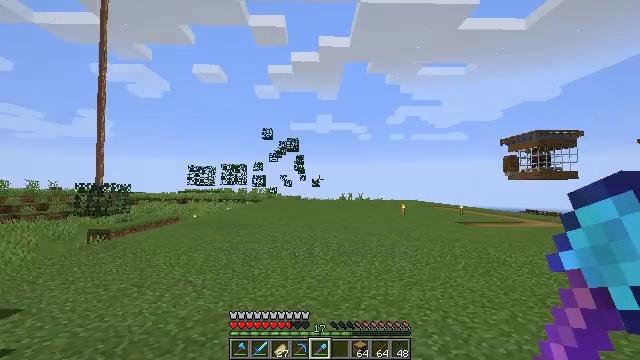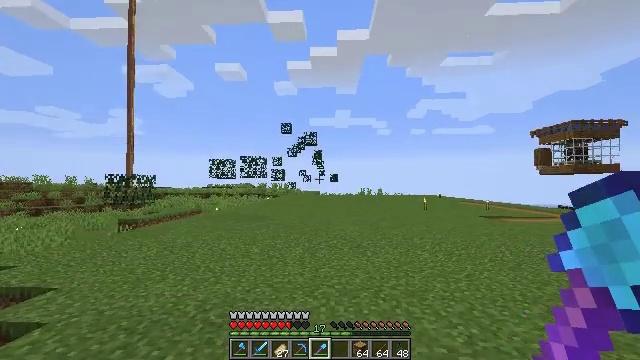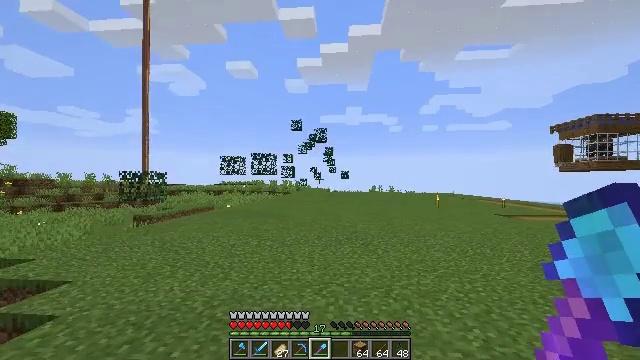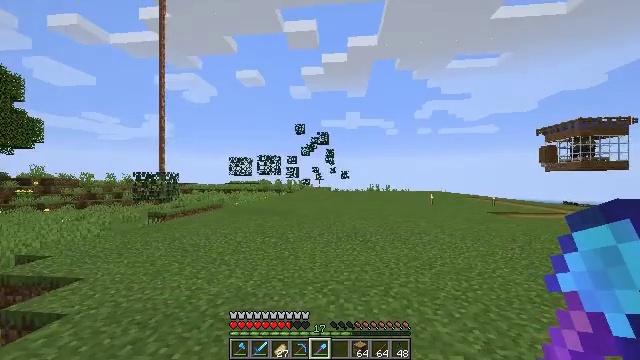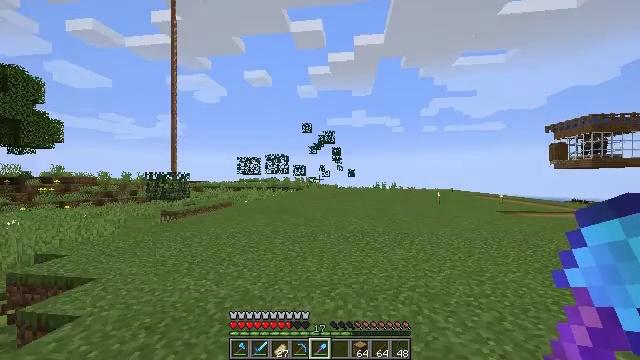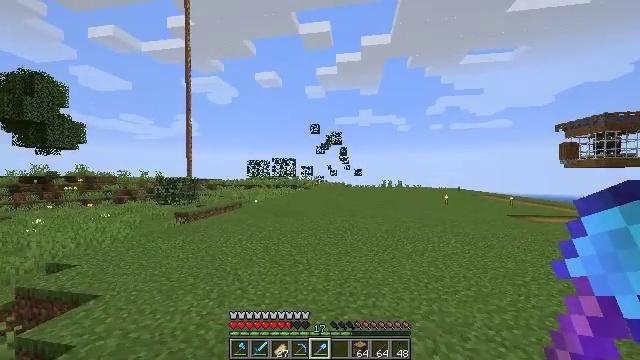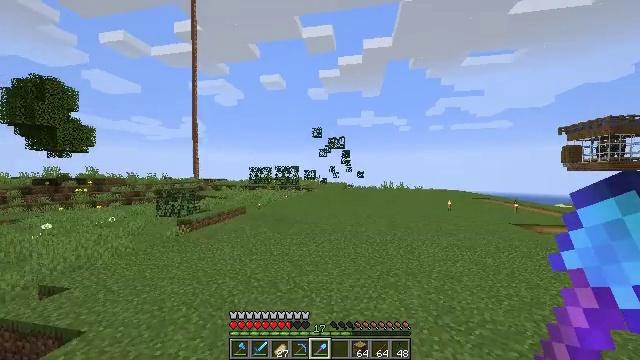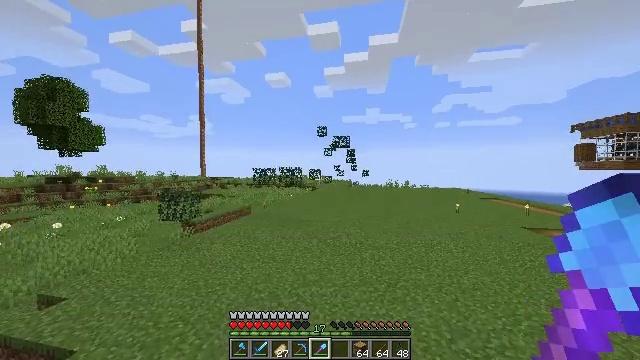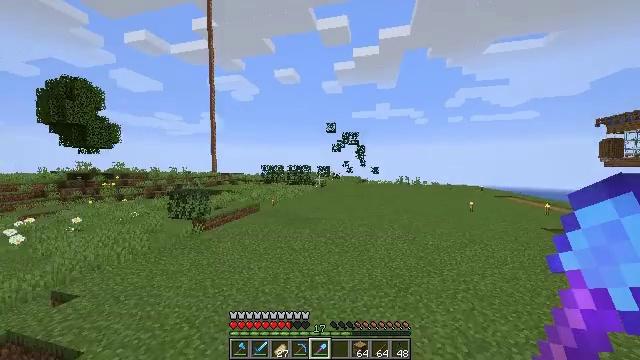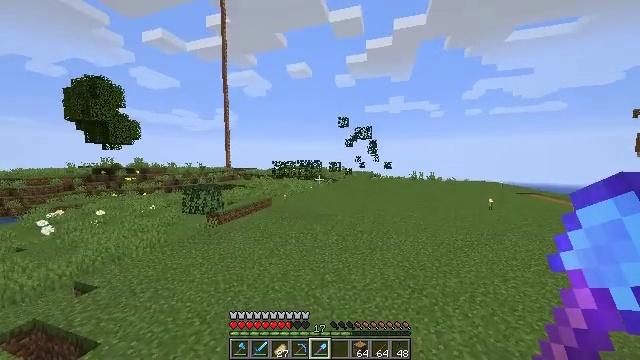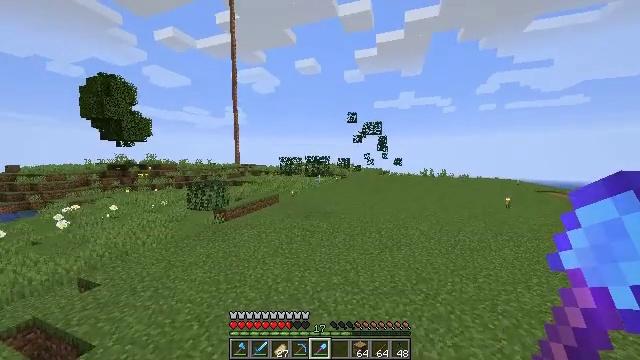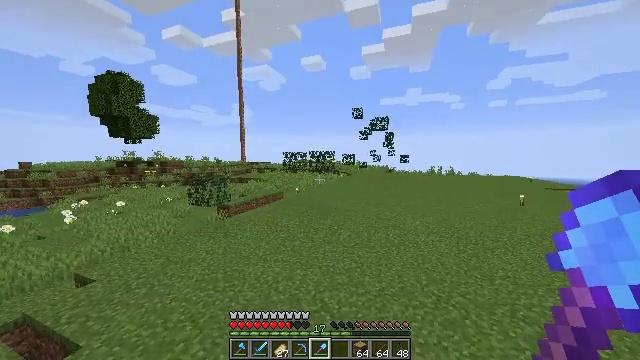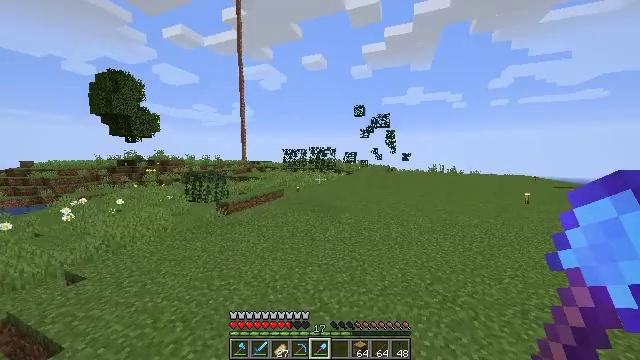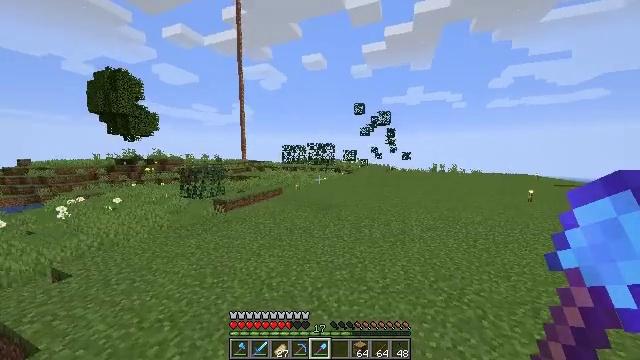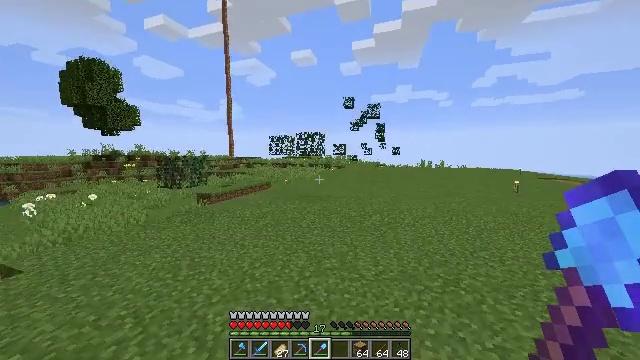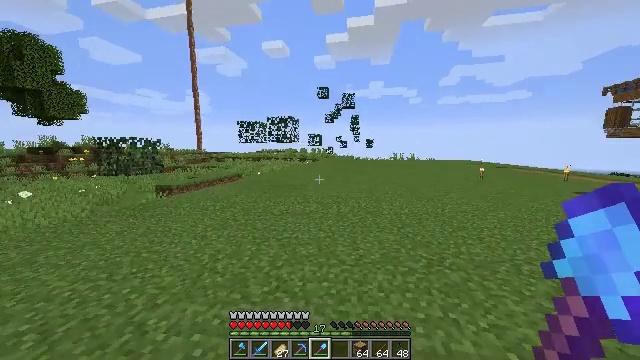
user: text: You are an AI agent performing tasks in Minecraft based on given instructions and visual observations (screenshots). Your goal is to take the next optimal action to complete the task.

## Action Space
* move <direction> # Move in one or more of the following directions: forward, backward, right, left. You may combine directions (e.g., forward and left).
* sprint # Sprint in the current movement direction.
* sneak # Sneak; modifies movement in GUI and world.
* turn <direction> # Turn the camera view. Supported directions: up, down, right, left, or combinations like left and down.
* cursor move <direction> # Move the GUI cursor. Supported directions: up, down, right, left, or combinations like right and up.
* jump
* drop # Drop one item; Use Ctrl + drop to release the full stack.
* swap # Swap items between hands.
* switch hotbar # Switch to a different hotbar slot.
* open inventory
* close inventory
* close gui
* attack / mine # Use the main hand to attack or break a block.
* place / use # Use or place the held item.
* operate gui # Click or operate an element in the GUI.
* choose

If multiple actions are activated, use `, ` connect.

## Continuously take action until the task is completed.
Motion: motion action
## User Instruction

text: Gather spruce leaves to collect foliage.
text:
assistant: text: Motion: move forward, turn left, jump
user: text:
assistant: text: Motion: move forward, sprint, turn left, jump
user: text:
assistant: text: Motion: move forward, sprint, jump
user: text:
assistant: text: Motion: move forward, sprint, turn left, jump
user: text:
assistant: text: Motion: move forward, sprint, turn left, jump
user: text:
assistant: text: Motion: move forward, jump
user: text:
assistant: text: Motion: move forward, turn left, jump
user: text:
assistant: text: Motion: move forward, turn left and down, jump
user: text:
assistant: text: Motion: move forward, turn left and down, jump
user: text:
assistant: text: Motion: move forward, turn left, jump
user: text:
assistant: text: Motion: move forward, turn left, jump
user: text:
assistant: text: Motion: move forward, jump
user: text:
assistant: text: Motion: move forward, jump
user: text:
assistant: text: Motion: move forward, turn right, jump
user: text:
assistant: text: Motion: move forward, sprint, turn right and down, jump
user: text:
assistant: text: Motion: move forward, sprint, turn right, jump
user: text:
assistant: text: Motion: move forward, sprint, turn right, jump
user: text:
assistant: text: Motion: move forward, sprint, turn right, jump
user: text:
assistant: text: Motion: move forward, turn right, jump
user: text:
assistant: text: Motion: move forward, turn right, jump
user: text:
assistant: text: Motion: move forward and move right, jump
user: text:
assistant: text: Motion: move forward and move right, jump
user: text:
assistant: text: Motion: move forward and move right, jump
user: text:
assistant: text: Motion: move forward and move right, jump
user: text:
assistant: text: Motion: move forward and move right, jump
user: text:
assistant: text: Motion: move forward, sprint, jump
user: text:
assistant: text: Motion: move forward, sprint, jump
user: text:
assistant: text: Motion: move forward, sprint, jump
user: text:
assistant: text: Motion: move forward, sprint, jump
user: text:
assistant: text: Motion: move forward, jump